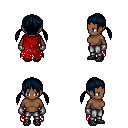
a pixel art fantasy rpg character, female body template, human, dark skin, red tattered cape, metal pants, raven twin-tailed hairstyle, metal gloves, ghillies, four views (front, back, left, right), 2x2 character sprite sheet, small pixel art, hard edges, no anti-aliasing